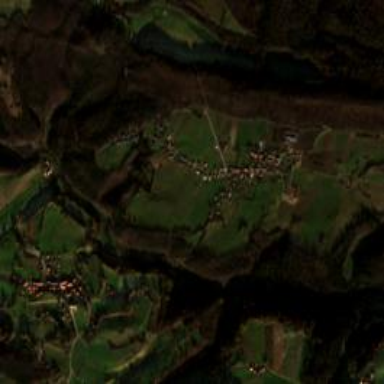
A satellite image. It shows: Village.